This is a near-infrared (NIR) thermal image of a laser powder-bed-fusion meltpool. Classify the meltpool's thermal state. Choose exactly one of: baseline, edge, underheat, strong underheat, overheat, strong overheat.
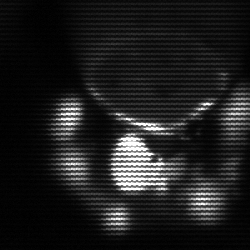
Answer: edge